The image is an STFT spectrogram (time versus frequency) of a rolling-element bearing's vibration signal. Classify the bearing condition as one of: normal, inner_race, outer_race, ball.
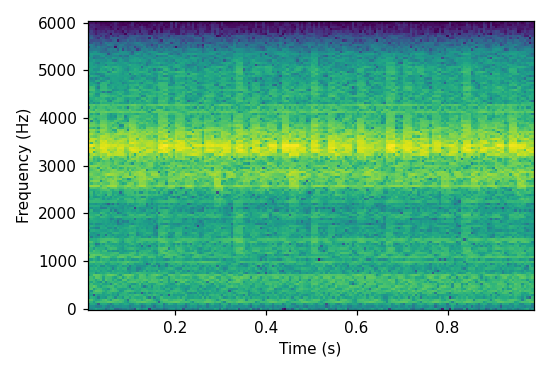
Answer: outer_race